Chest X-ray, PA view. Patient: 53 years old, sex M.
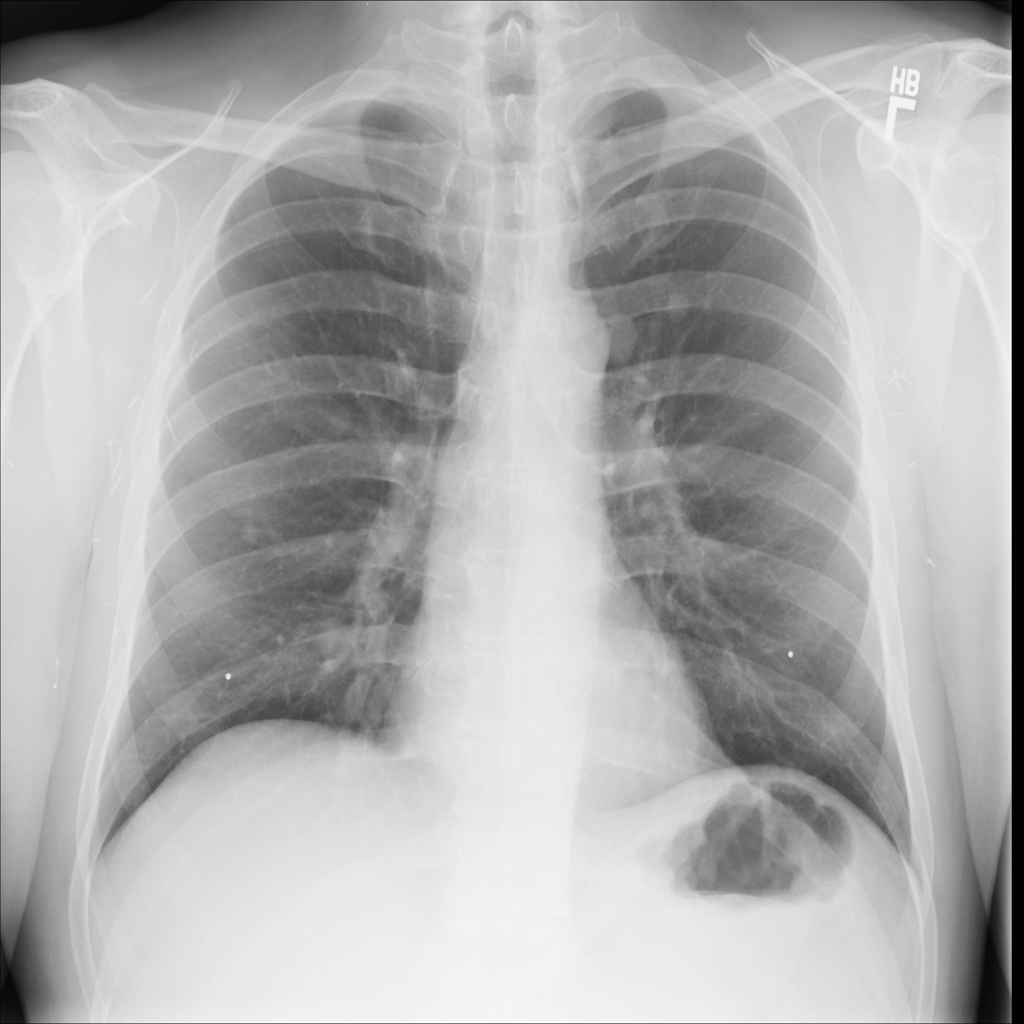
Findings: No Finding